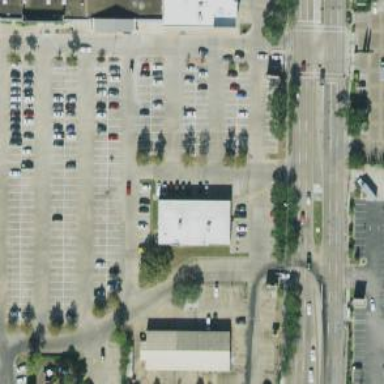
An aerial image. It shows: Parking space.